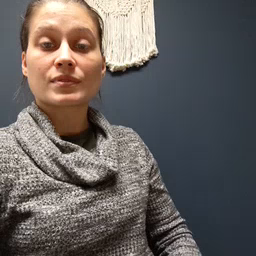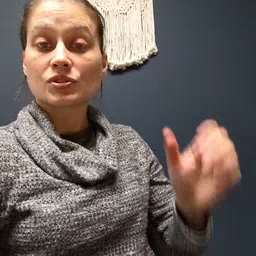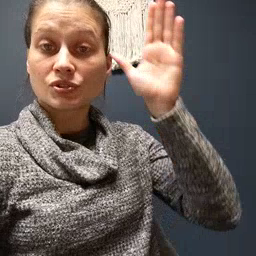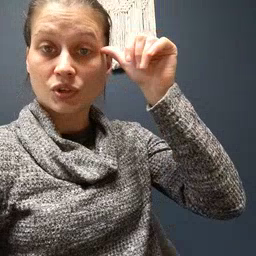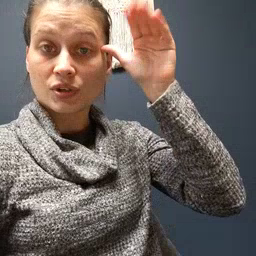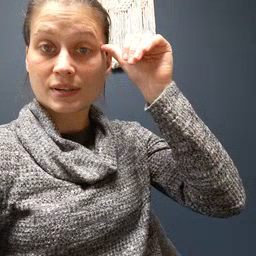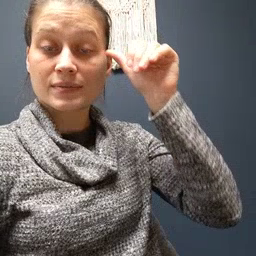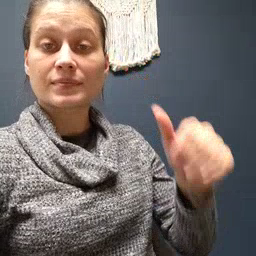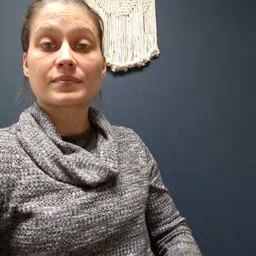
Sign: donkey